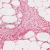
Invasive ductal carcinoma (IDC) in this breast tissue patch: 0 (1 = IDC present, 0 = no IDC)